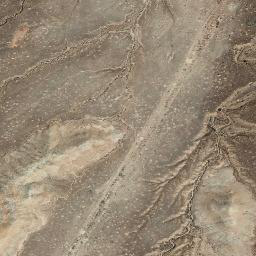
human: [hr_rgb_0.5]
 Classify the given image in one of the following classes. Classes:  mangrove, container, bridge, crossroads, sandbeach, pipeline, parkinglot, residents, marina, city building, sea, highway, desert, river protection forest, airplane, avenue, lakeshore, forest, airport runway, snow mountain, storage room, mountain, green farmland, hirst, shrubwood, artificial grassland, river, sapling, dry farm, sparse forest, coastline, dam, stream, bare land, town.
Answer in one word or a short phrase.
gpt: mountain